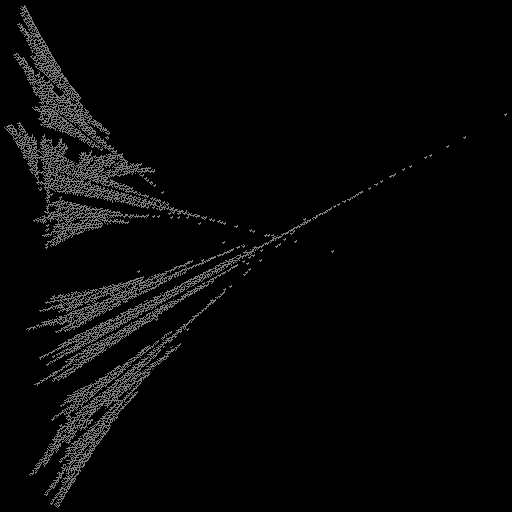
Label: ginkgo